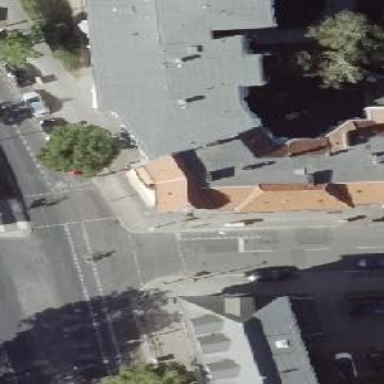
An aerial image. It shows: Road with traffic signals.